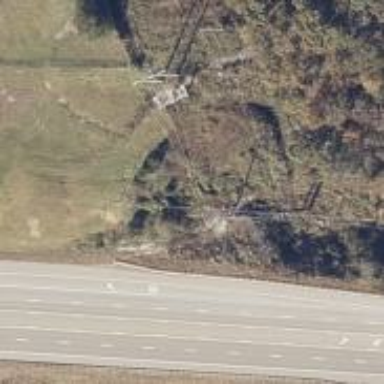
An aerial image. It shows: Power pole.